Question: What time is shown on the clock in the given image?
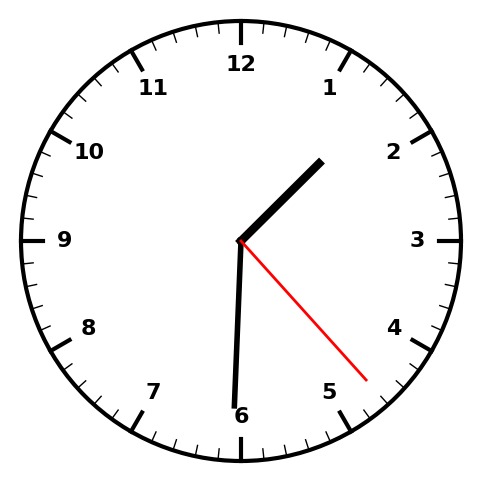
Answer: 01:30:23